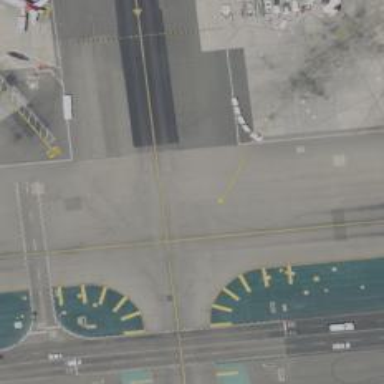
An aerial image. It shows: Image of taxiway at airport.